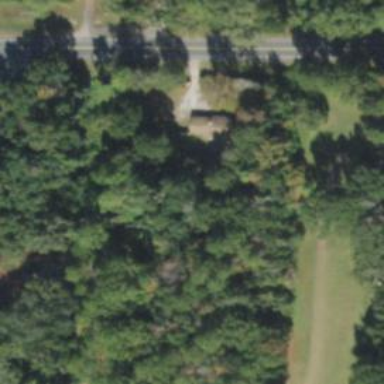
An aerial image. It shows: Abandoned road.